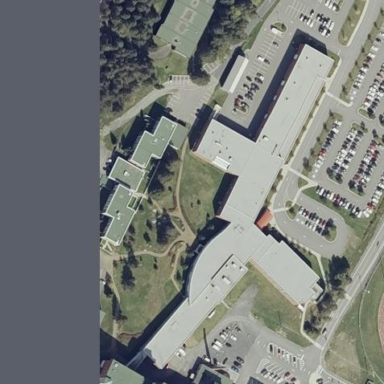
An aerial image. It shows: College building.